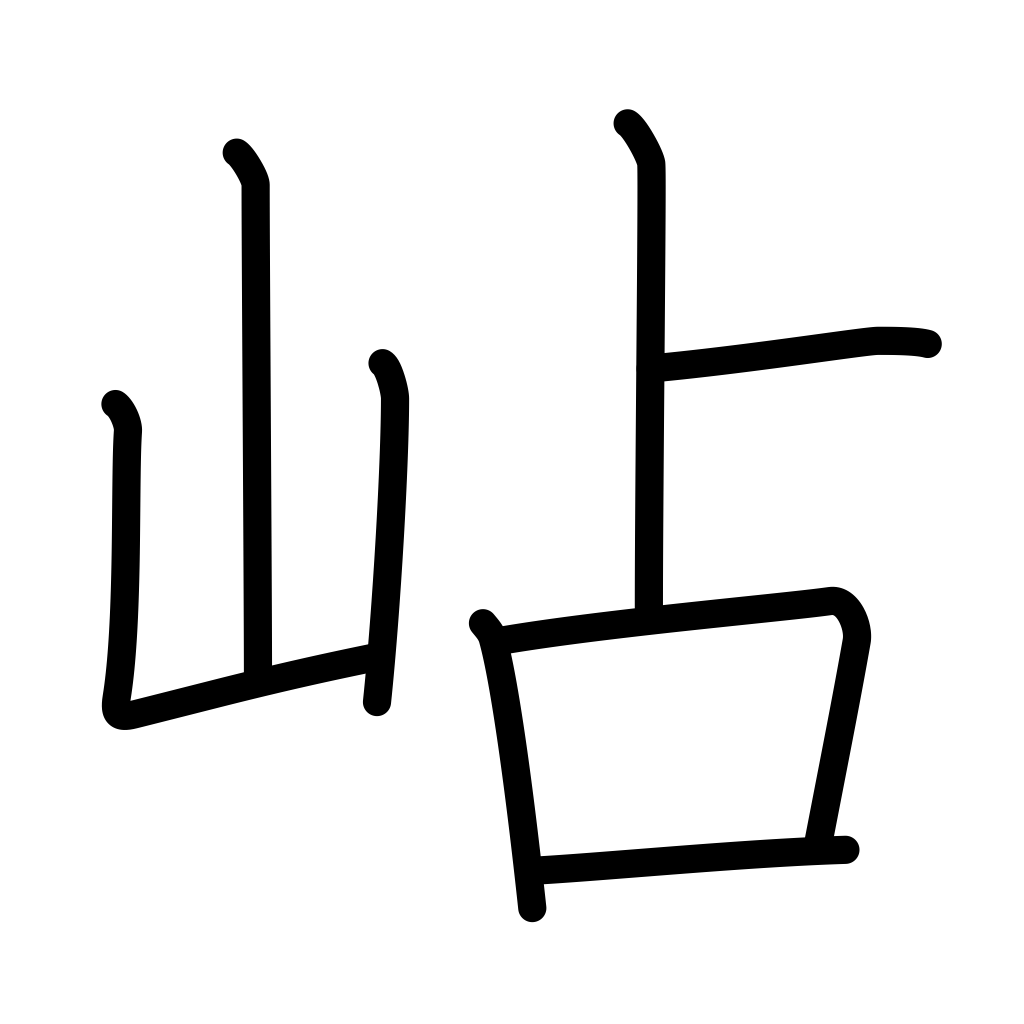
Meaning: mountain